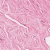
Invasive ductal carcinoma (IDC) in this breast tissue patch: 0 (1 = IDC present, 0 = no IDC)